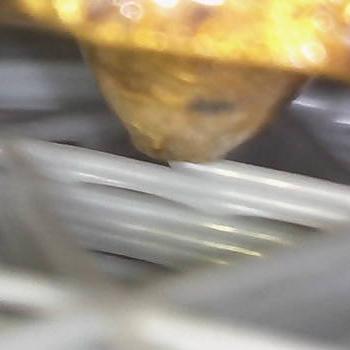
Flow rate: 78%